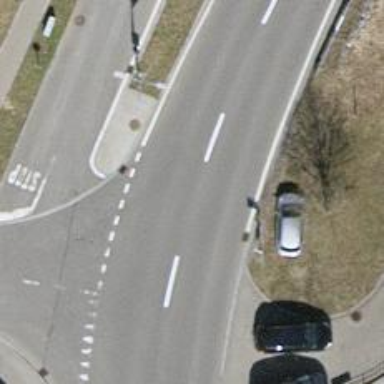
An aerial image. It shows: Public transport stop position.